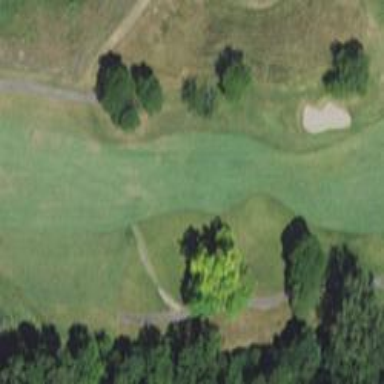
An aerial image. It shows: Pathway for golfing.